Field crop: maize
Growth stage: 2
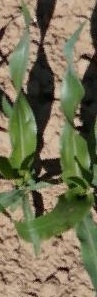
Species: maize